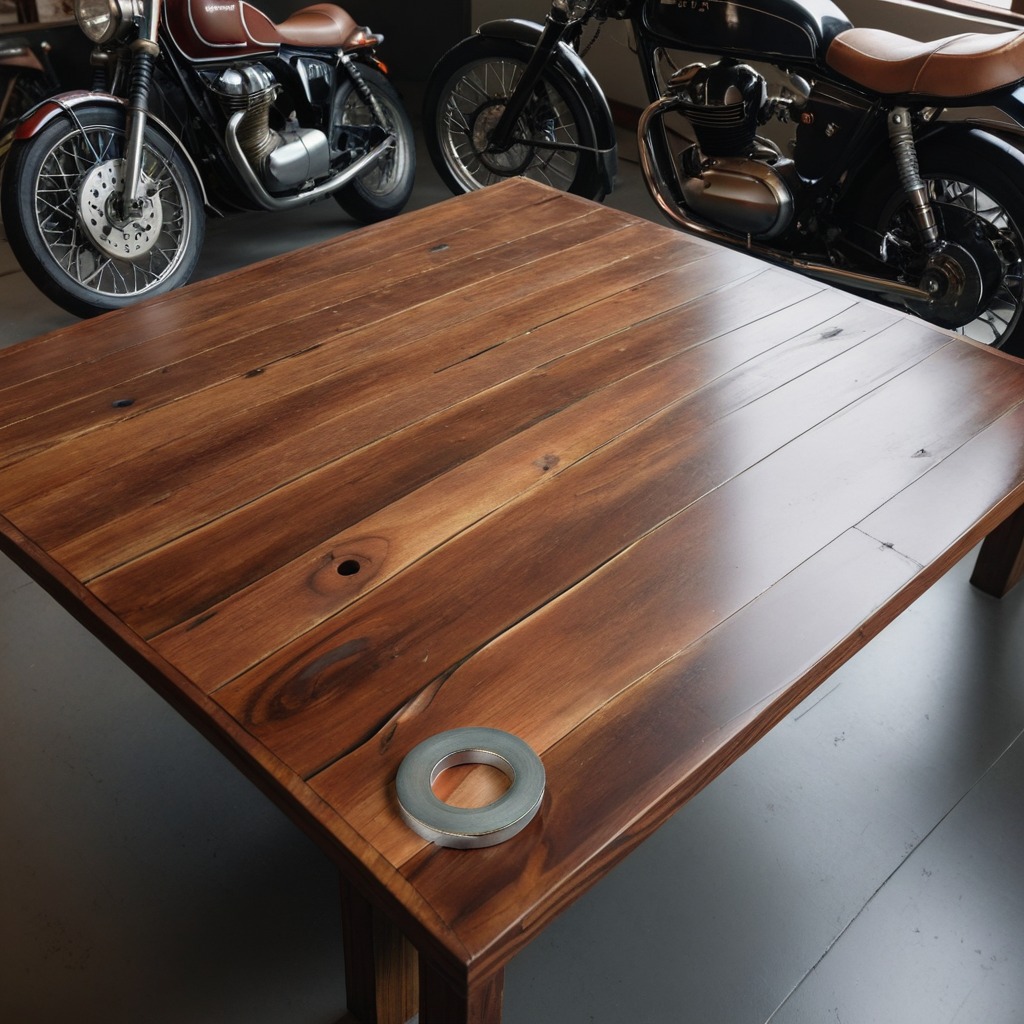
A flat metal washer is lying on the oil-spilled wooden table in a vintage motorcycle garage.